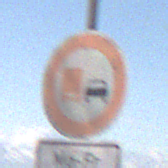
Verkehrszeichen: UeberholverbotKraftfahrzeuge
Zusatzzeichen unten: ZeitangabenMitBeschraenkungAufWochentage2
Umgebung: Outdoor, Nature
Tageszeit: Midday
Wetter: Clear
Licht: Natural
Jahreszeit: NotSpecified
Kontrast: HighContrast